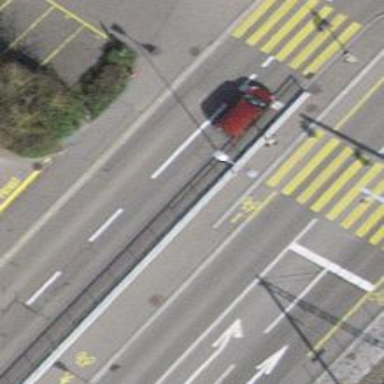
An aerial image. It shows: Asphalt cycleway.